Interaction volume radius: 10 \u00c5
Interaction volume height: 15 \u00c5
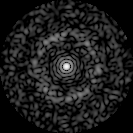
Disorder parameter: 0.8394